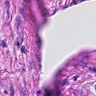
Metastatic tissue present: yes